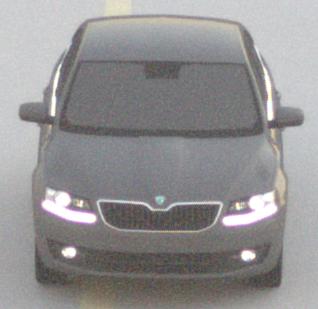
Make: Skoda
Model: Octavia 1.2 TSI
Detailed model: Octavia (III) Limousine
Model produced from: 2013/02
Model produced until: 2015/04
Doors: 5
Color: gray
Road condition: dry road
Daytime: sunrise or sunset
Contrast: low contrast